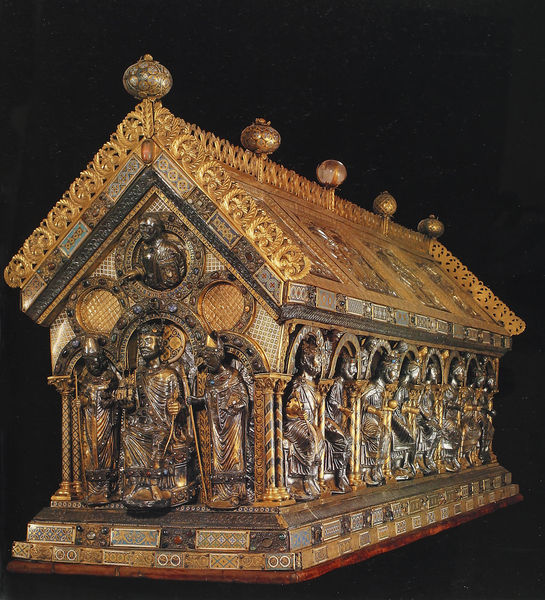
Titel: Schrein Kaiser Karls des Großen
Standort: Aachen, Dom St. Maria, Chorhalle (EU - D)
Schlagwörter: kopf, sitzen, fenster, hut, männer, säule, säulen, haus, leute, ornament, sockel, kirche, gold, drei, personen, edelsteine, krone, klein, bischof, kaiser, könig, papst, verzierung, bronze, edel, bögen, vergoldet, kugel, kiste, schnitzerei, skulpturen, sarg, jesus, mittelalter, priester, könige, heilige, prunk, goldschmiedekunst, email, schrein, reliquie, verzierungen, geschnitzt, kostbar, sarkophag, köln, katholisch, apostel, relikt, brone, heilige drei könige, schristentum, deutschalnd, jsus, heillig, teutonien